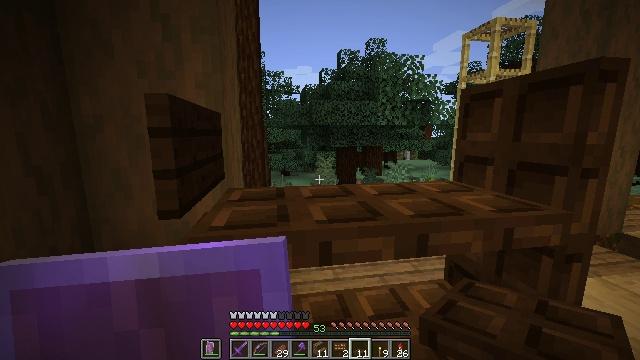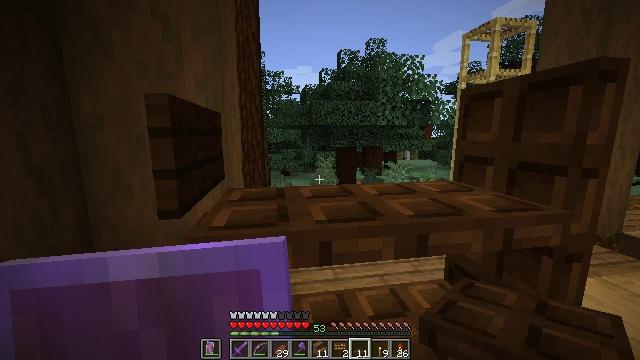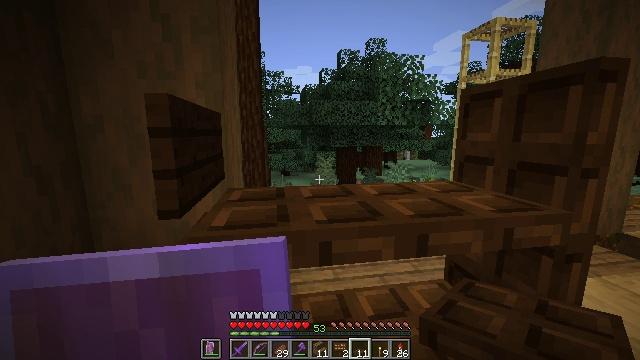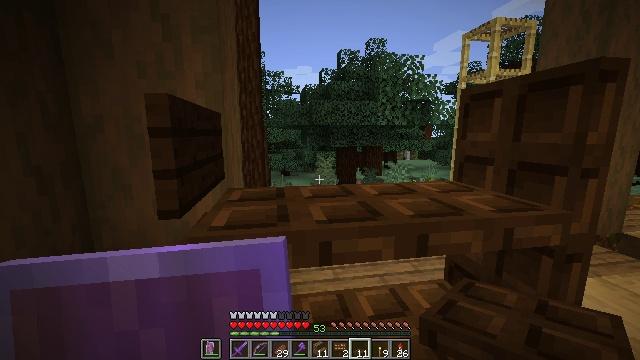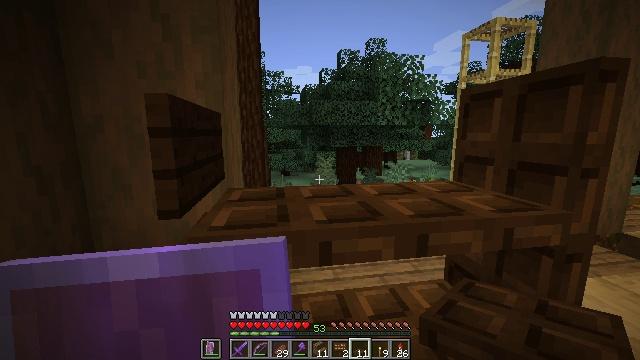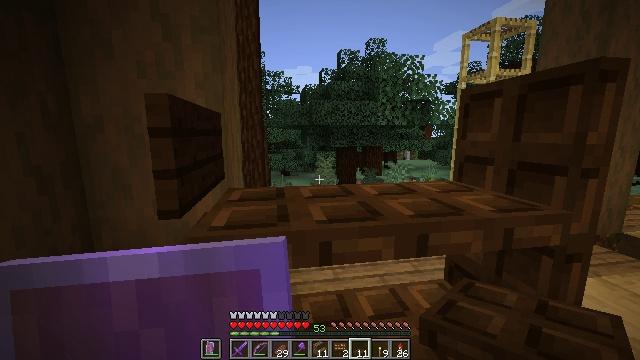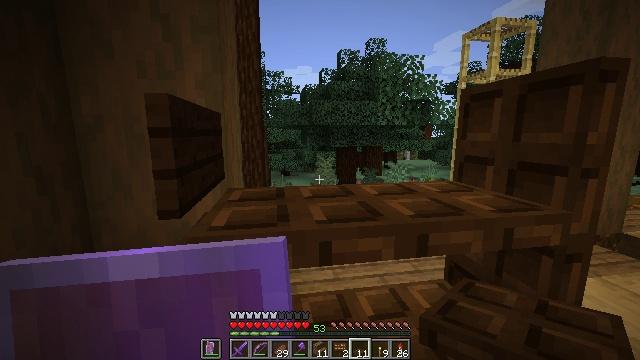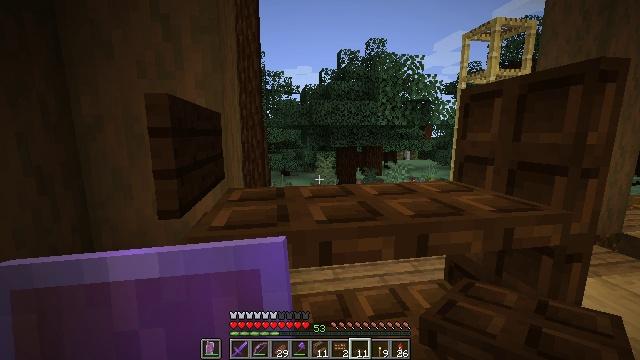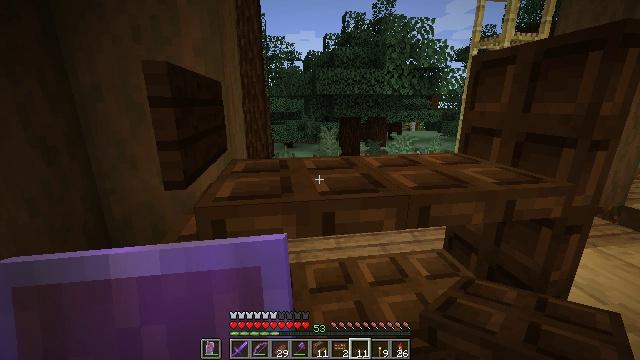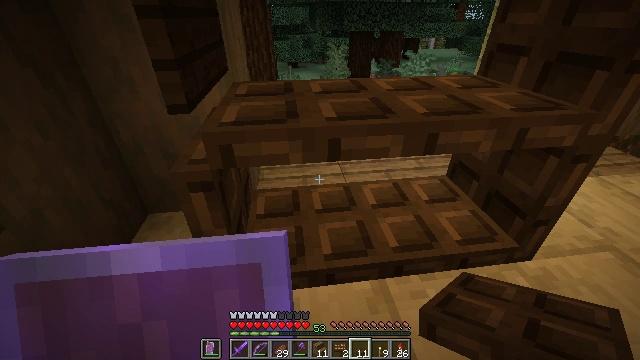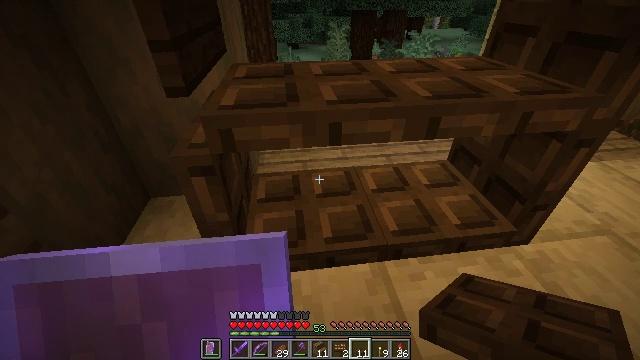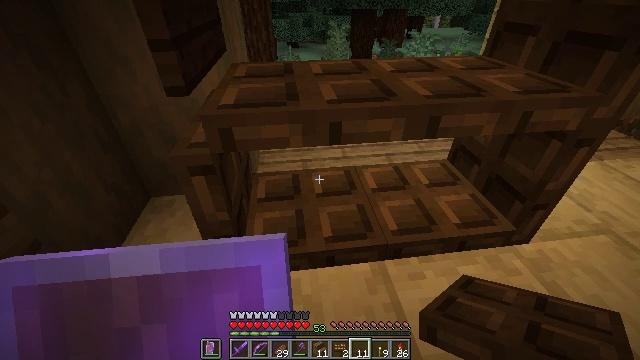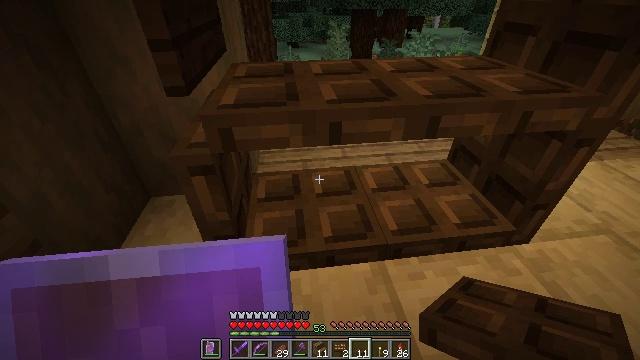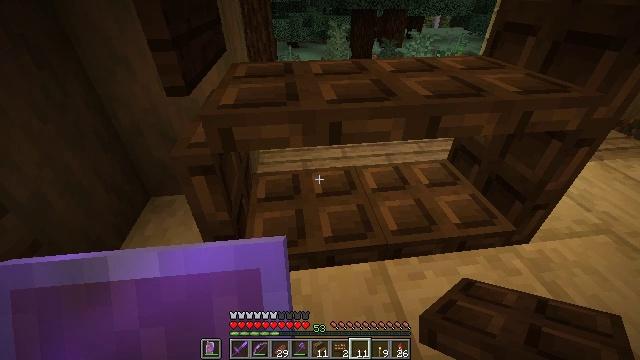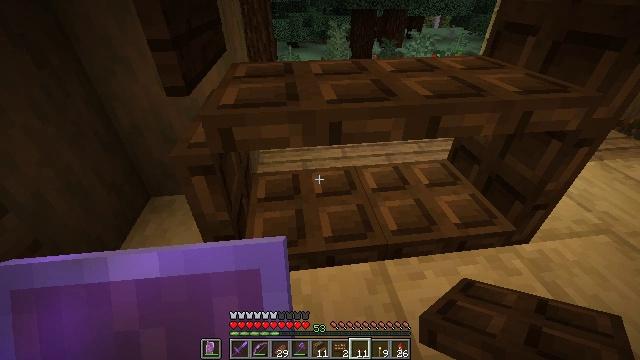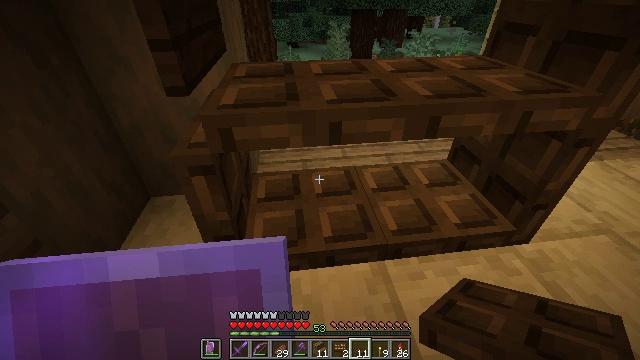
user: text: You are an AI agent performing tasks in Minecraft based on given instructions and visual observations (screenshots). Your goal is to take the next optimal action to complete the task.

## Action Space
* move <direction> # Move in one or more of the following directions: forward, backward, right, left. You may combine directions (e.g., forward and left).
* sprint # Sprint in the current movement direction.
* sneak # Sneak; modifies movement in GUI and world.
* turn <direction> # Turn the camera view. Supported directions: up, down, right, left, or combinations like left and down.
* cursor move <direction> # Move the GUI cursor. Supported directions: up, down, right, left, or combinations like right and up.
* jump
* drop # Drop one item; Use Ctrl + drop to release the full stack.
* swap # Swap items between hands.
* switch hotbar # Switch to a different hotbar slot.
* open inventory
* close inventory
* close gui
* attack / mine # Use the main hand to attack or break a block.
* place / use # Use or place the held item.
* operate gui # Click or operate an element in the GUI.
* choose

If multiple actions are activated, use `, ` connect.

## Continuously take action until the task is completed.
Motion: motion action
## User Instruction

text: Break the dark oak wall sign to remove it.
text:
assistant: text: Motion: no_op
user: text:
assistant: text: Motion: no_op
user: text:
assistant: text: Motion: no_op
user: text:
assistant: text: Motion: no_op
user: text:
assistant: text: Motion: no_op
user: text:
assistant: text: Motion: no_op
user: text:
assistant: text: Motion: no_op
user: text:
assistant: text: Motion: turn down
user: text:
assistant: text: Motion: turn left and down
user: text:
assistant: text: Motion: turn down
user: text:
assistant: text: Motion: no_op
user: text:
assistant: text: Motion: no_op
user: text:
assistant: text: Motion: no_op
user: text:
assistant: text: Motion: no_op
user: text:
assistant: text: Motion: no_op
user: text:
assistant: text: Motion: no_op
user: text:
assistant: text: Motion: no_op
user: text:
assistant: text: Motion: no_op
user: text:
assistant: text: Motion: no_op
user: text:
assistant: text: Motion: no_op
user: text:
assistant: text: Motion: no_op
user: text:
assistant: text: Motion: no_op
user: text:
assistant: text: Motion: no_op
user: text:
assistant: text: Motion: no_op
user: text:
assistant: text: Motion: no_op
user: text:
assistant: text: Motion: no_op
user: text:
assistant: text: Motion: no_op
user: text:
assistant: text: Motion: no_op
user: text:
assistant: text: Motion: no_op
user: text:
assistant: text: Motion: no_op